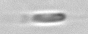
Label: flagellate_morphotype3